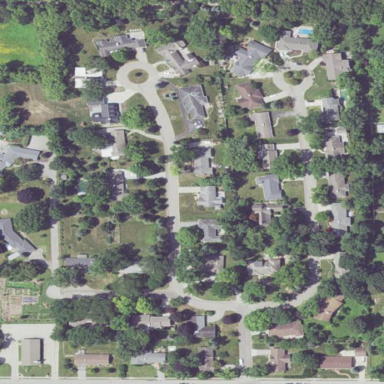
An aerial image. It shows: Neighbourhood with single-family residential houses.